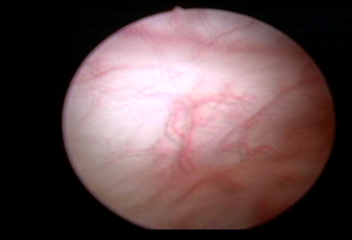
Modality: WLC
Class: Normal mucosa
Bladder cancer association: No